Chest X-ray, PA view. Patient: 41 years old, sex M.
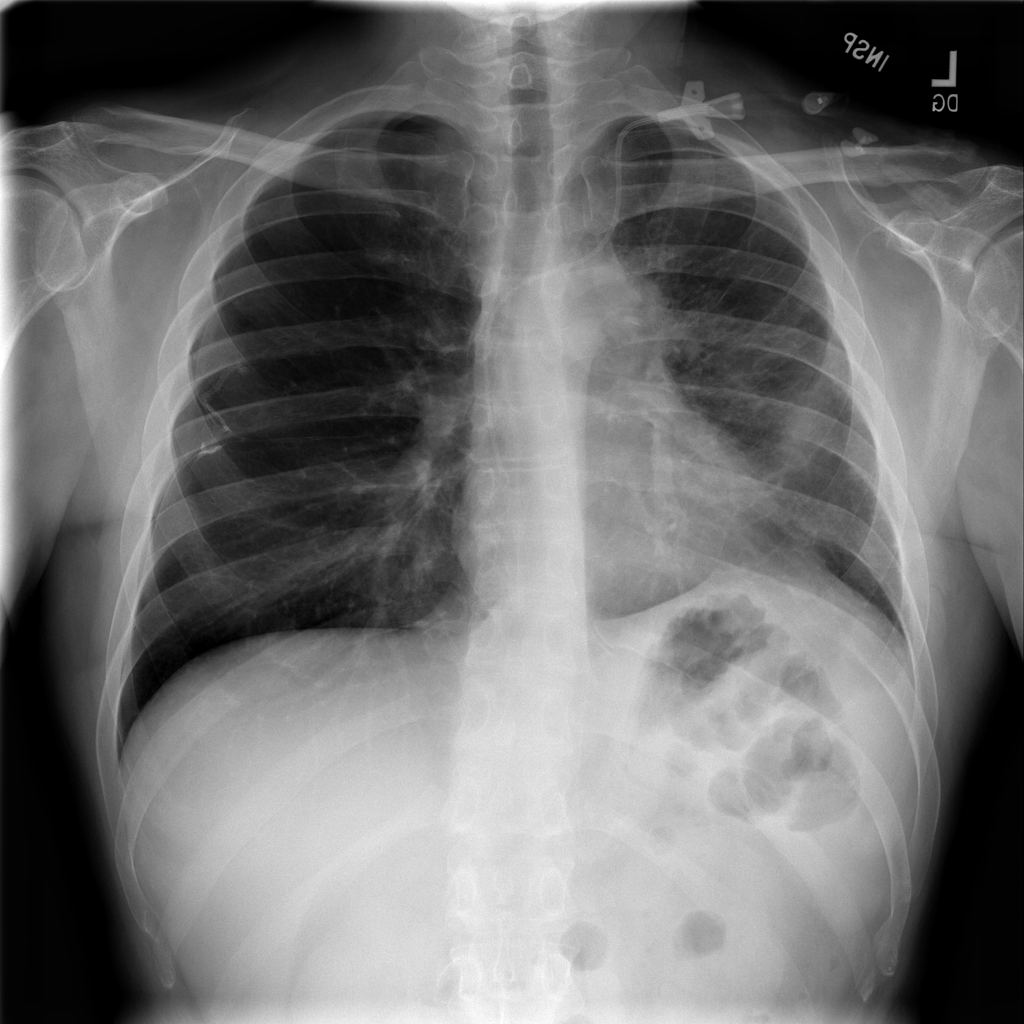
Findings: Pneumothorax